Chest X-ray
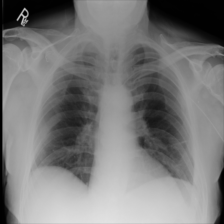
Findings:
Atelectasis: negative
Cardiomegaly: negative
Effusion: negative
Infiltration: negative
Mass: negative
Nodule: negative
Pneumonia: negative
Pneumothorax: negative
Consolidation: negative
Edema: negative
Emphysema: negative
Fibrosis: negative
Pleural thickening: negative
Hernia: negative